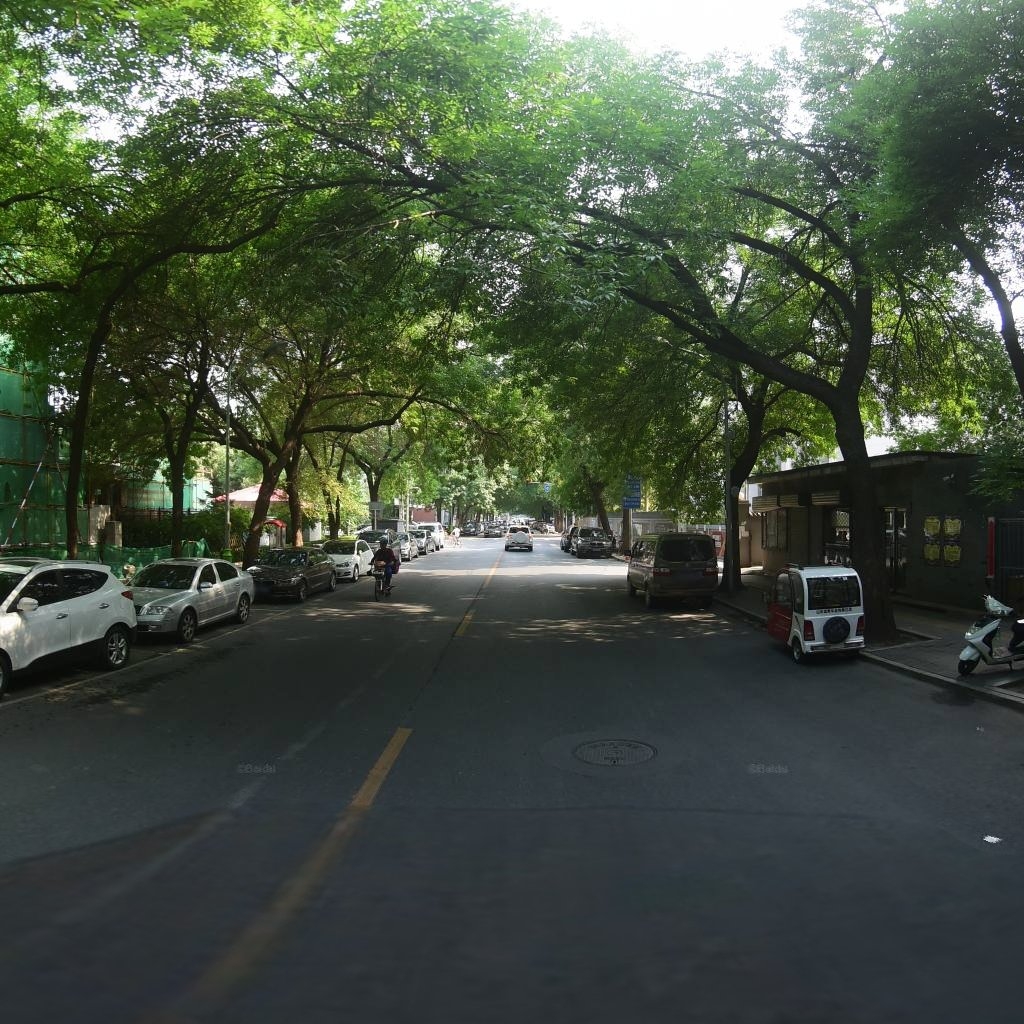
Region: Xicheng
Road damage annotations: longitudinal crack, manhole cover